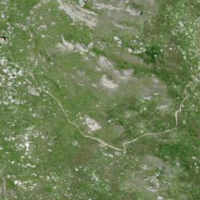
EUNIS habitat code: 26
Species observed at this site:
Achillea erba-rotta
Hedysarum hedysaroides